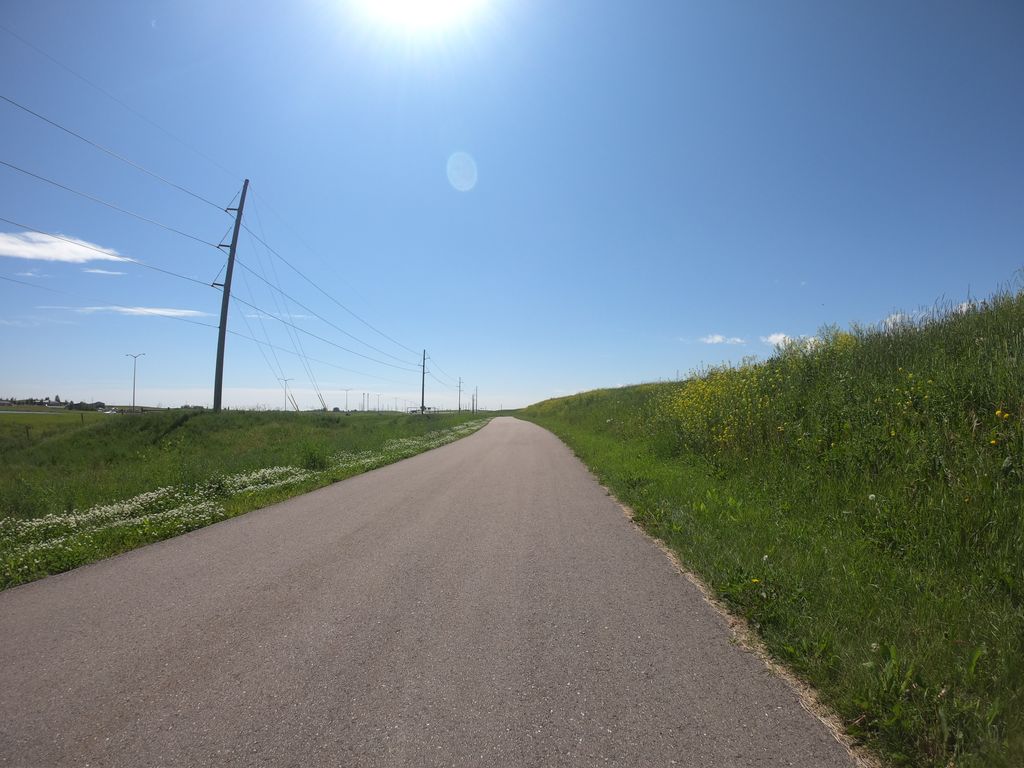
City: calgary